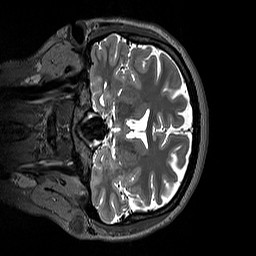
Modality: T2w
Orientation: coronal
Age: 30
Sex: female
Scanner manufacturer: siemens
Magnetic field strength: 3 T
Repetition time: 3.2 s
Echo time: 0.412 s